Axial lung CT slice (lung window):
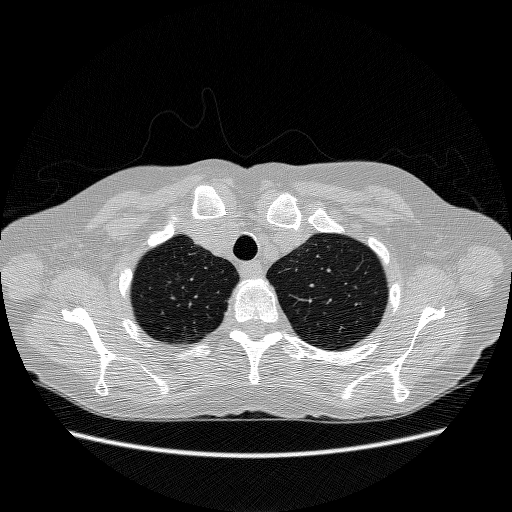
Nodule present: no